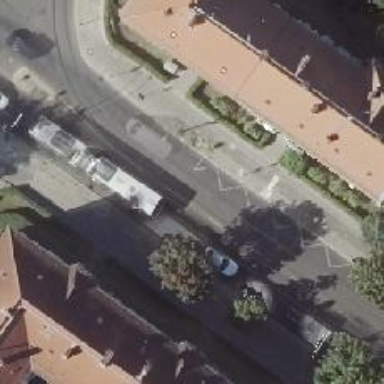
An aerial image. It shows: Tram stop.